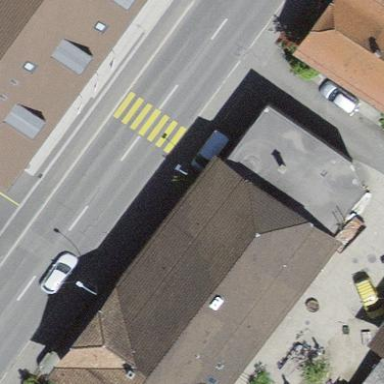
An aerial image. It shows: Residential building.